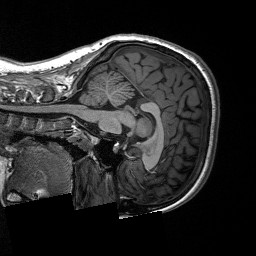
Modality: T1w
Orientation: sagittal
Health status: ill
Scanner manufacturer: siemens
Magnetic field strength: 3 T
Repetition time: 2.3 s
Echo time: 0.00226 s